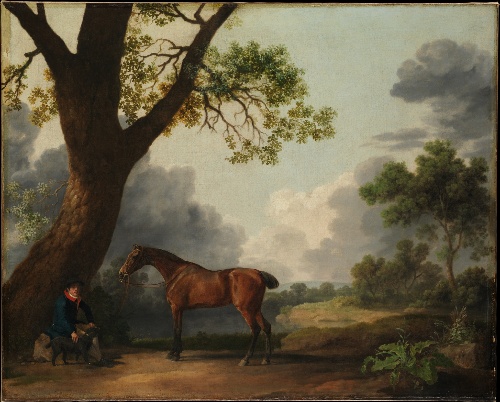
Title: The Third Duke of Dorset's Hunter with a Groom and a Dog
Artist: George Stubbs
Artist bio: British, Liverpool 1724–1806 London
Date: 1768
Object type: Painting
Classification: Paintings
Medium: Oil on canvas
Dimensions: 40 x 49 3/4 in. (101.6 x 126.4 cm)
Department: European Paintings
Credit line: Bequest of Mrs. Paul Moore, 1980
Accession year: 1980
Repository: Metropolitan Museum of Art, New York, NY
Tags: Men|Dogs|Horses|Landscapes